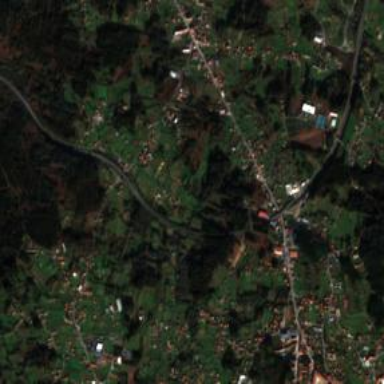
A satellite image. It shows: Small settlement known as hamlet.